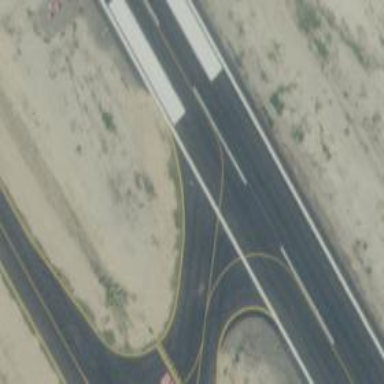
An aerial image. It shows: View of taxiway at the airport.